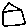
Label: house